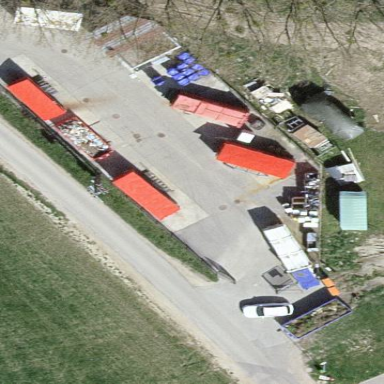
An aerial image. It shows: Recycling center for green waste and scrap metal.